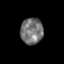
Tissue: prostate
Cell type: Myeloid cells
Senescence score: 0.3473
Nuclear area (px): 579
Mean DAPI intensity: 116.453